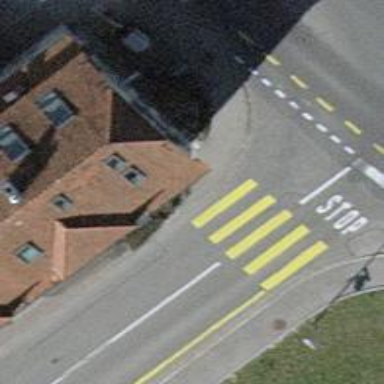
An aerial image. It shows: Zebra crossing on the road.